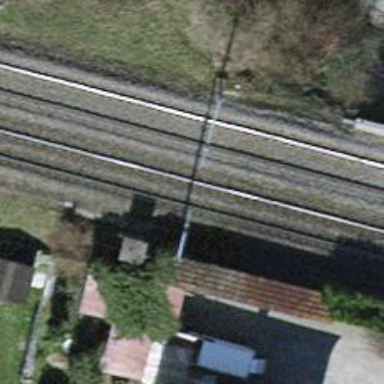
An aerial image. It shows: Solitary milestone along the railway.